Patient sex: M
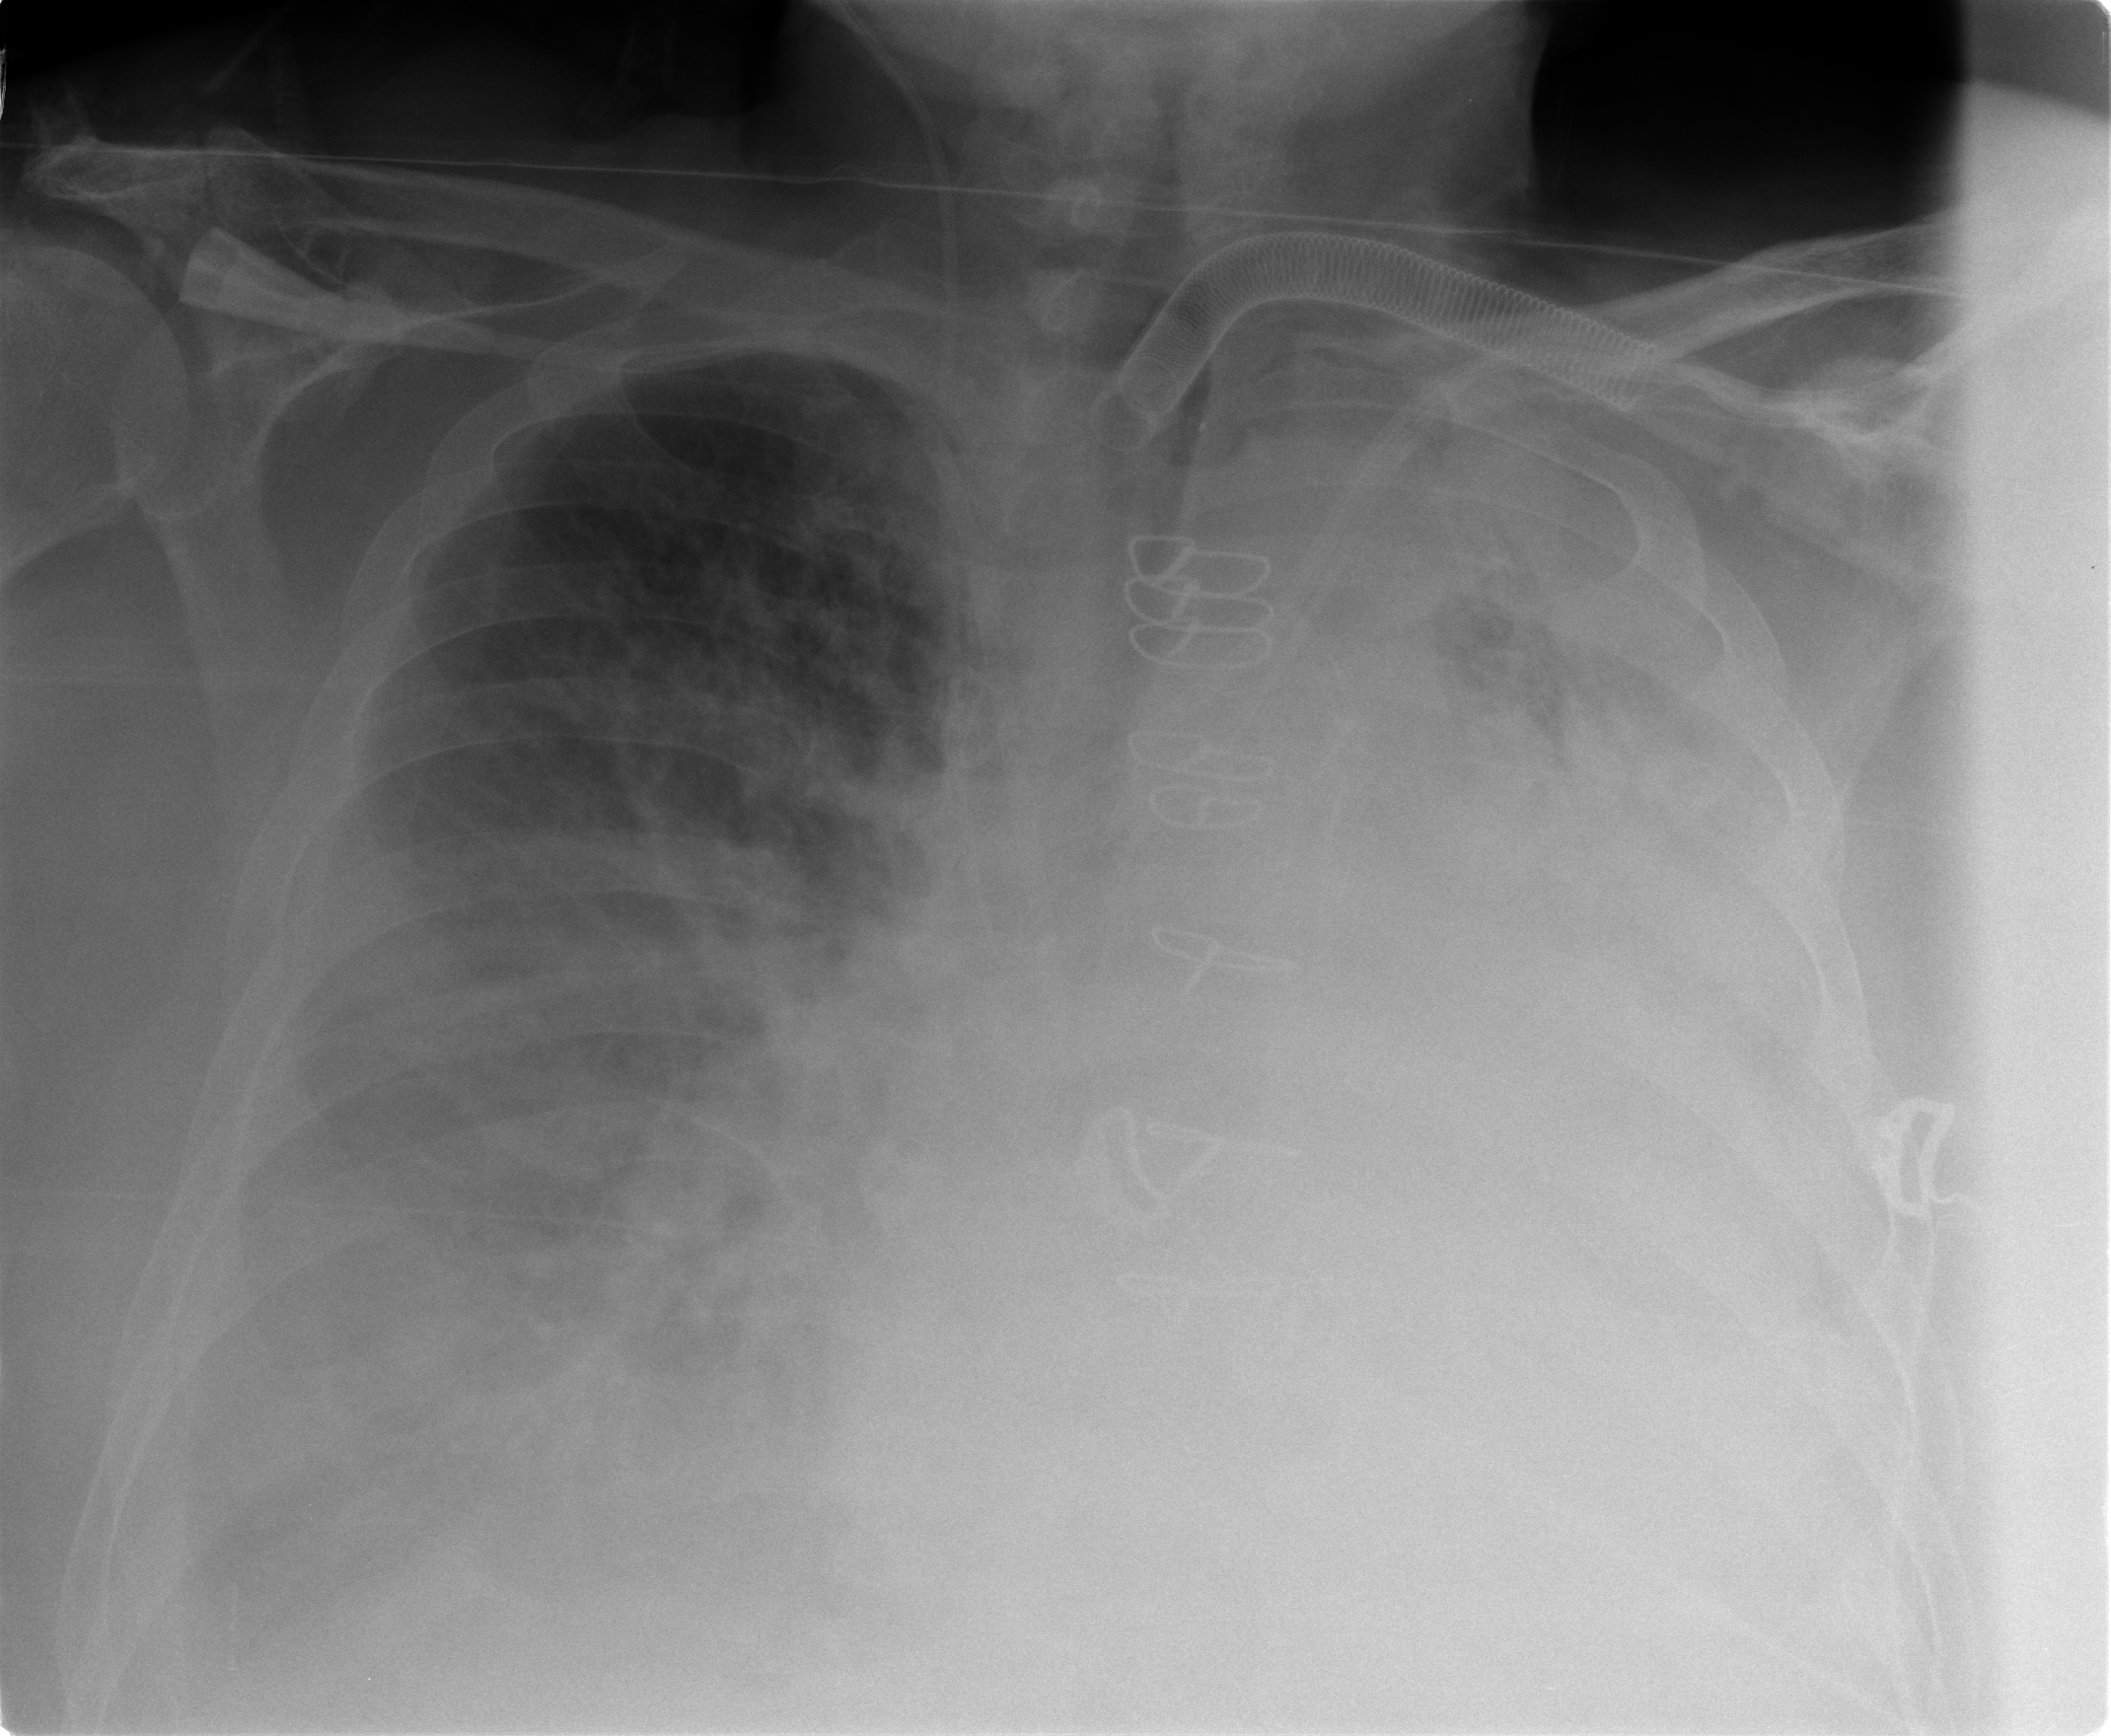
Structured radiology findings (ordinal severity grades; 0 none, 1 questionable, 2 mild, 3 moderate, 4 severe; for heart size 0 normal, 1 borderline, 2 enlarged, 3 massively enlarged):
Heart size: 2
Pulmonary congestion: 3
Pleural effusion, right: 2
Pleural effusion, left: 3
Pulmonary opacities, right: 2
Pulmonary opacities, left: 2
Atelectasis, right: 3
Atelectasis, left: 3